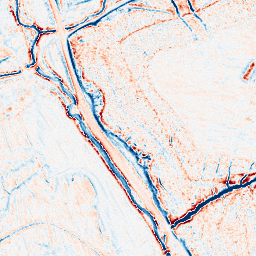
Category: classical
Decomposition family: gaussian_anisotropic
Decomposition parameters: sigma_x: 2
sigma_y: 2
Upsampling method: cubic_catmull_rom
Upsampling parameters: scale: 8
Upsampling scale: 8